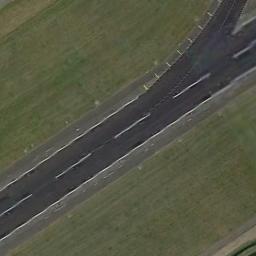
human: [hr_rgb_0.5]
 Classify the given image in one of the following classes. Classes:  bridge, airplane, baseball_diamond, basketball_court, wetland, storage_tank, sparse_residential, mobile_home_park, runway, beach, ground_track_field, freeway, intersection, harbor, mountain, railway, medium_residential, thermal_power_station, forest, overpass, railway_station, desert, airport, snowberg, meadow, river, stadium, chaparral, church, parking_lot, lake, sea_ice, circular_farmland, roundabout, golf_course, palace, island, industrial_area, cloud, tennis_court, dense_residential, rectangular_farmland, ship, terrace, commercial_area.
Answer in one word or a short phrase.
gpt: runway